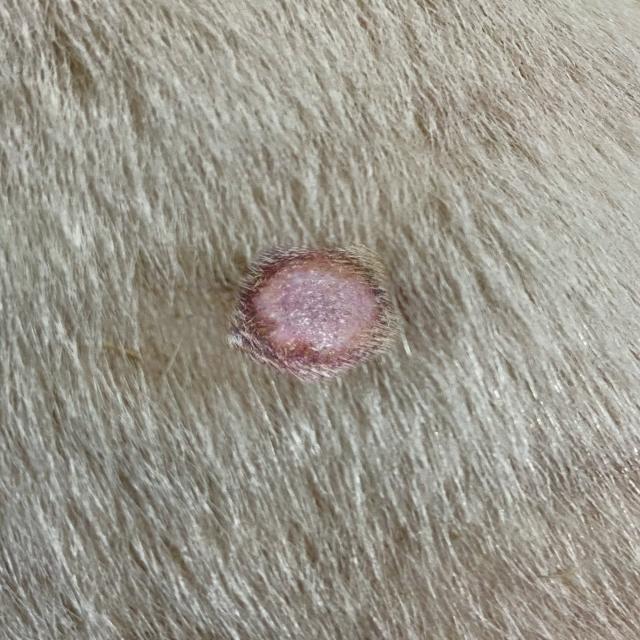
Canine ringworm (Dermatophytosis) — fungal infection caused by Microsporum or Trichophyton. Presents with circular alopecia, scaling, crusting, and broken hairs.